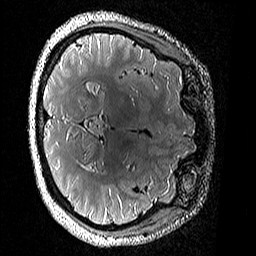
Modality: T2w
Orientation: axial
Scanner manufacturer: siemens
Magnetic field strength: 3 T
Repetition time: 3.2 s
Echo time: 0.428 s